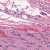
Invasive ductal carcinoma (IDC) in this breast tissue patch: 1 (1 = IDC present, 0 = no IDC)